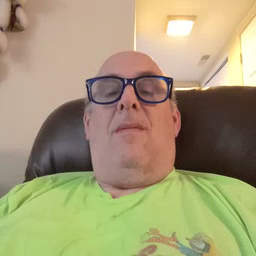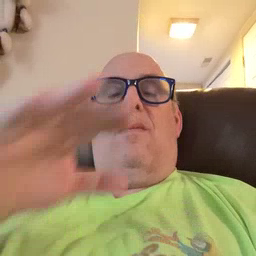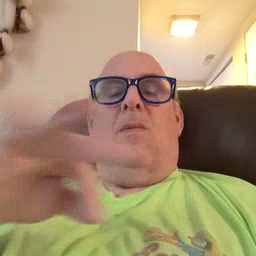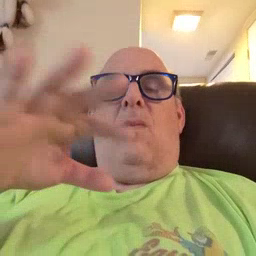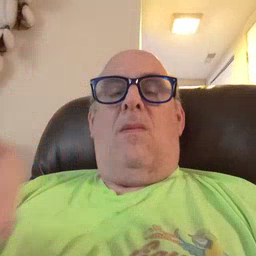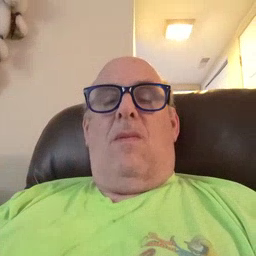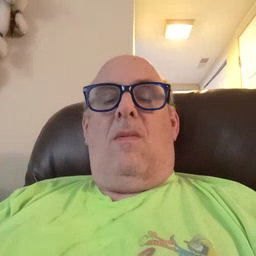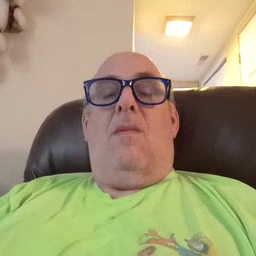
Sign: story